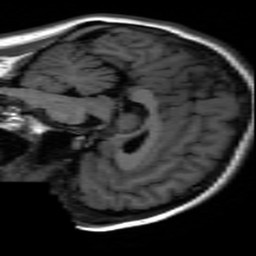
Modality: inplaneT1
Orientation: sagittal
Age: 21
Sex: female
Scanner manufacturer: ge
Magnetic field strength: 3 T
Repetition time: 2.499 s
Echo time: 0.02513 s